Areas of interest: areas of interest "Botanical Garden"
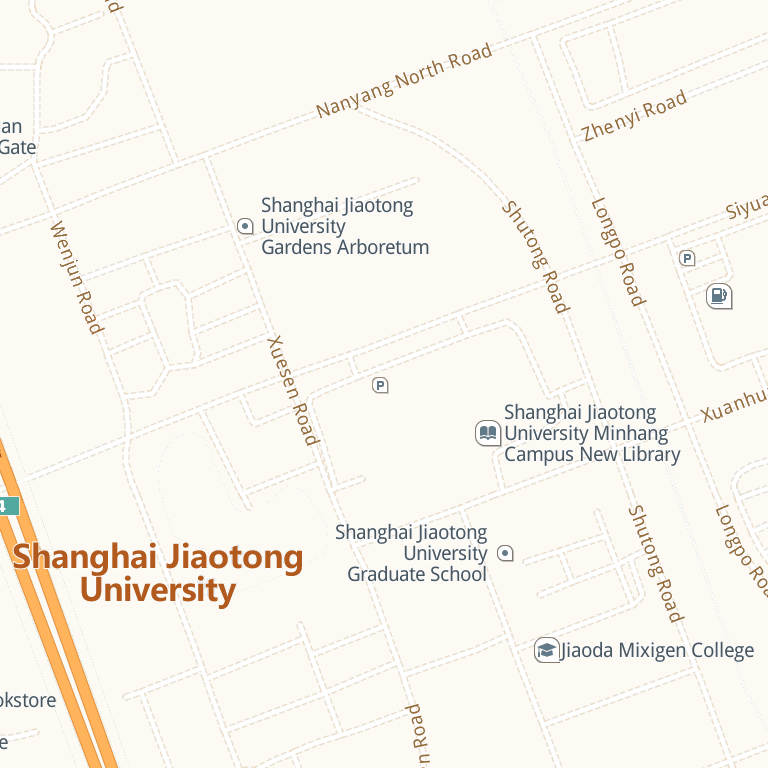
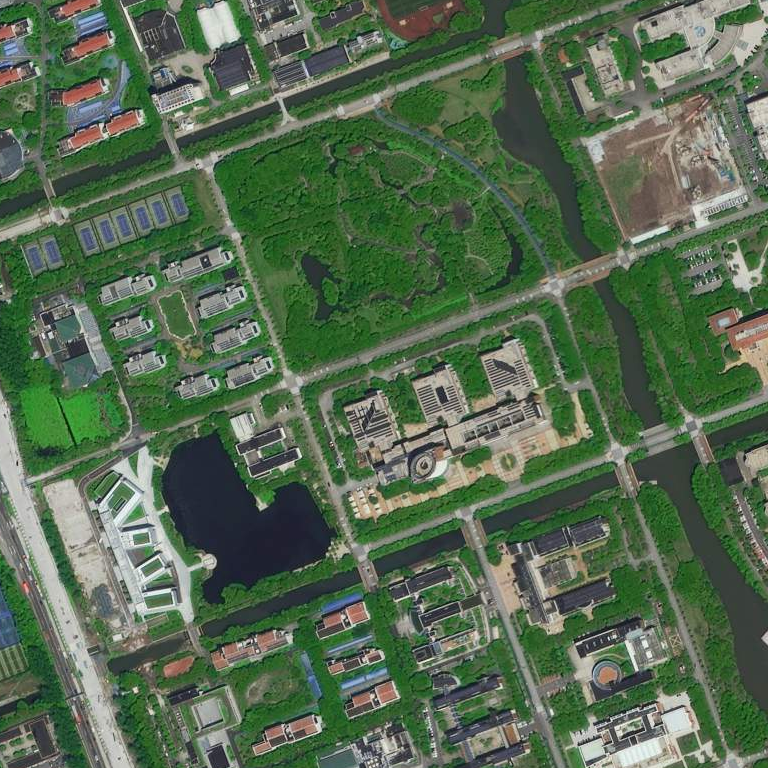